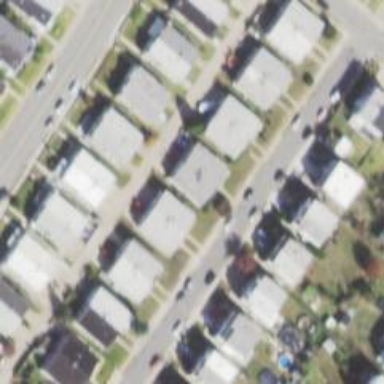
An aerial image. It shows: Alleyway designated as service road.